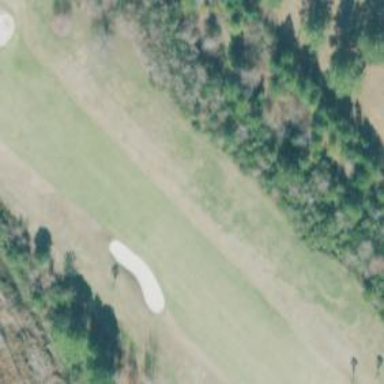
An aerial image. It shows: Golf hole.